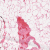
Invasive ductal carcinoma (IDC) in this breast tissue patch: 0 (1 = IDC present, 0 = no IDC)